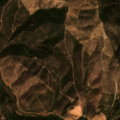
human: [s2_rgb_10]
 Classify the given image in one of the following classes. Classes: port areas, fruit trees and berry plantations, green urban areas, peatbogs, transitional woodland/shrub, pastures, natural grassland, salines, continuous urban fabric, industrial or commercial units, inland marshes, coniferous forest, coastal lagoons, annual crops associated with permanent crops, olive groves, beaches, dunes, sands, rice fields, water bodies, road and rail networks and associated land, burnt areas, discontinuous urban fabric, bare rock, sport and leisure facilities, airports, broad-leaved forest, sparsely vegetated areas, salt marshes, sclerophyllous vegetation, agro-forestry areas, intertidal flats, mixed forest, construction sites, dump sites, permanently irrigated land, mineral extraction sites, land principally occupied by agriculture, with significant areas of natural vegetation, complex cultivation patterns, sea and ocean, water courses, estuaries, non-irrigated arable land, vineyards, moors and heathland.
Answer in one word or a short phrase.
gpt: land principally occupied by agriculture, with significant areas of natural vegetation, broad-leaved forest, transitional woodland/shrub